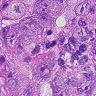
Metastatic tissue present: yes